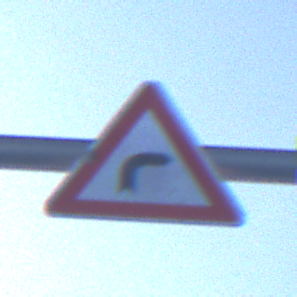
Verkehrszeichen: KurveRechts
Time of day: MorningAfternoon
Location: Outdoor (Nature)
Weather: PartlyCloudy
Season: NotSpecified
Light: Natural